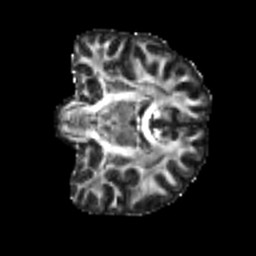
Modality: FA
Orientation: coronal
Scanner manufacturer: siemens
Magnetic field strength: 3 T
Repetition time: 4 s
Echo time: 0.0594 s